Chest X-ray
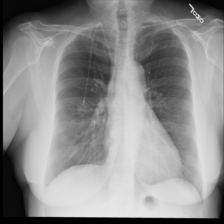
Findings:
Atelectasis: negative
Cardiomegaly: negative
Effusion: negative
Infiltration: negative
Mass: negative
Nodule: positive
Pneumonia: negative
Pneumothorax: negative
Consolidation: negative
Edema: negative
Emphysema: negative
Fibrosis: negative
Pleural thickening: positive
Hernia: negative